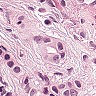
Metastatic tissue present: yes